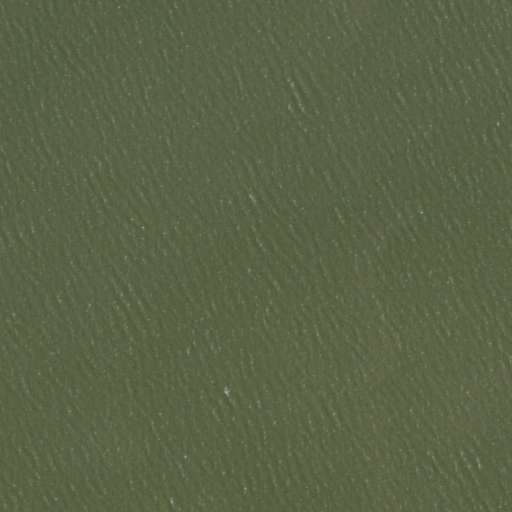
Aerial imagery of island in Louisiana named Cat Island containing only open water